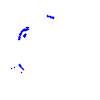
Particle: pion